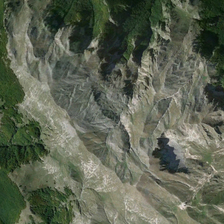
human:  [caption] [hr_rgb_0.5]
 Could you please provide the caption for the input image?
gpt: grey mountains with some plants surround this small lake .

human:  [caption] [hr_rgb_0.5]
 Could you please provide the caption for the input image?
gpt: it is a large piece of mountain with a lake .

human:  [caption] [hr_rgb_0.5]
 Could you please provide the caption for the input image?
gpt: grey mountains with some plants surround this small lake .

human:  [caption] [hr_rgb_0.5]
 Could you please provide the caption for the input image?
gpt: it is a large piece of mountain with a lake .

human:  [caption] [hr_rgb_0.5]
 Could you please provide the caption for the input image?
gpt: it is a large piece of mountain with a lake .